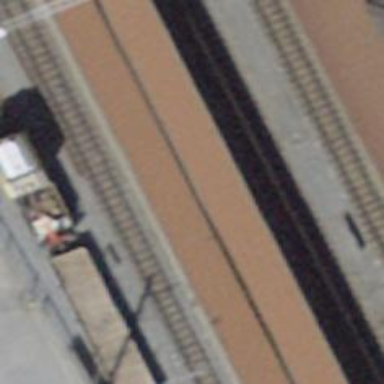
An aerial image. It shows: Public transport stop position along the railway.